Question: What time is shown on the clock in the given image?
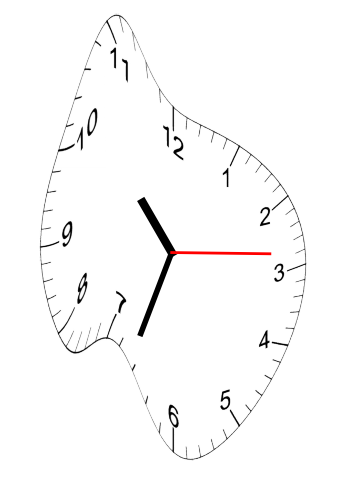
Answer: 10:33:14